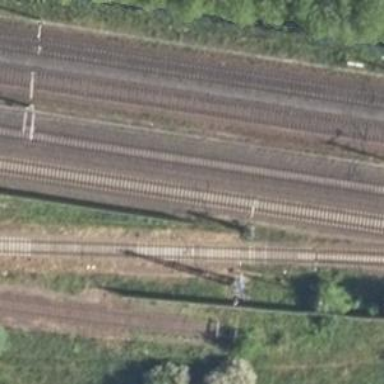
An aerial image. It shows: Milestone along the railway track with catenary mast.